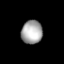
Tissue: lung
Cell type: Endothelial cells
Senescence score: 0.5467
Nuclear area (px): 485
Mean DAPI intensity: 166.979